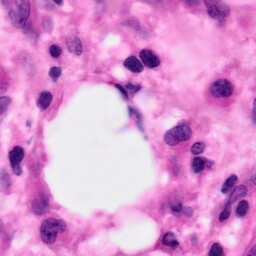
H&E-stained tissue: Pancreatic